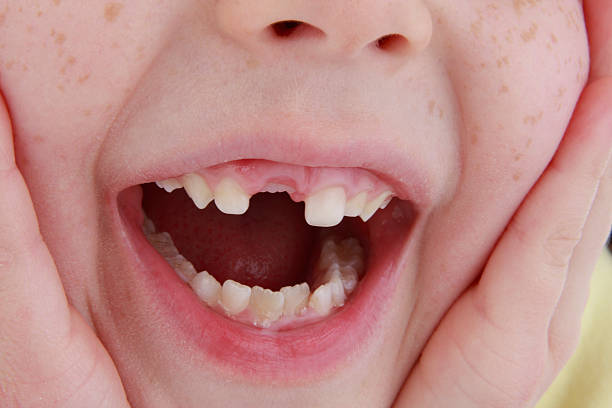
Condition: hypodontia